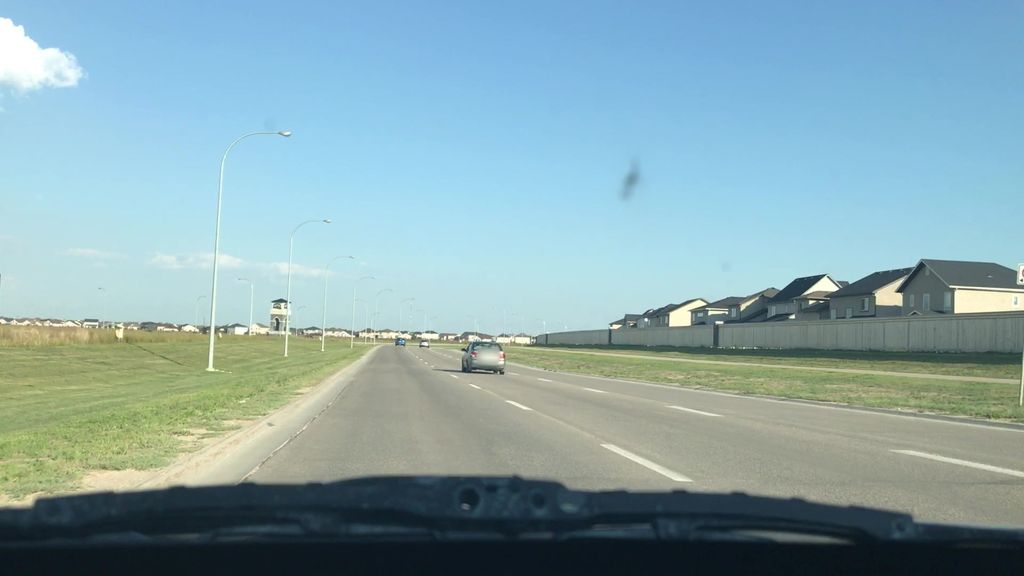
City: winnipeg